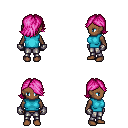
a pixel art fantasy rpg character, female body template, human, dark skin, teal sleeveless shirt, metal pants, pink swoop hairstyle, metal gloves, four views (front, back, left, right), 2x2 character sprite sheet, small pixel art, hard edges, no anti-aliasing